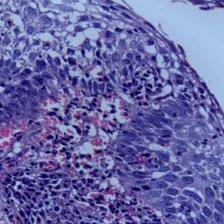
Diagnosis: OSCC